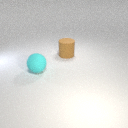
large cyan rubber sphere to the left of large brown rubber cylinder